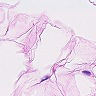
Metastatic tissue present: no